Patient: sex F, age 58
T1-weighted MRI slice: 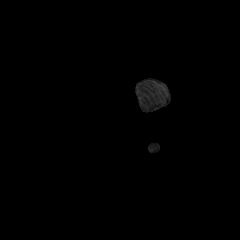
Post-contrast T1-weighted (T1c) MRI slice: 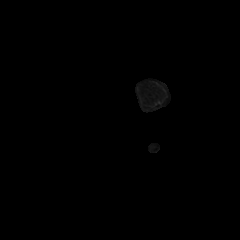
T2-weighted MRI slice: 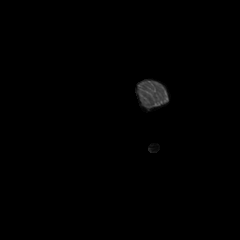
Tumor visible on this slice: no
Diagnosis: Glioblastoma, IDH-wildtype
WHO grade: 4